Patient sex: F
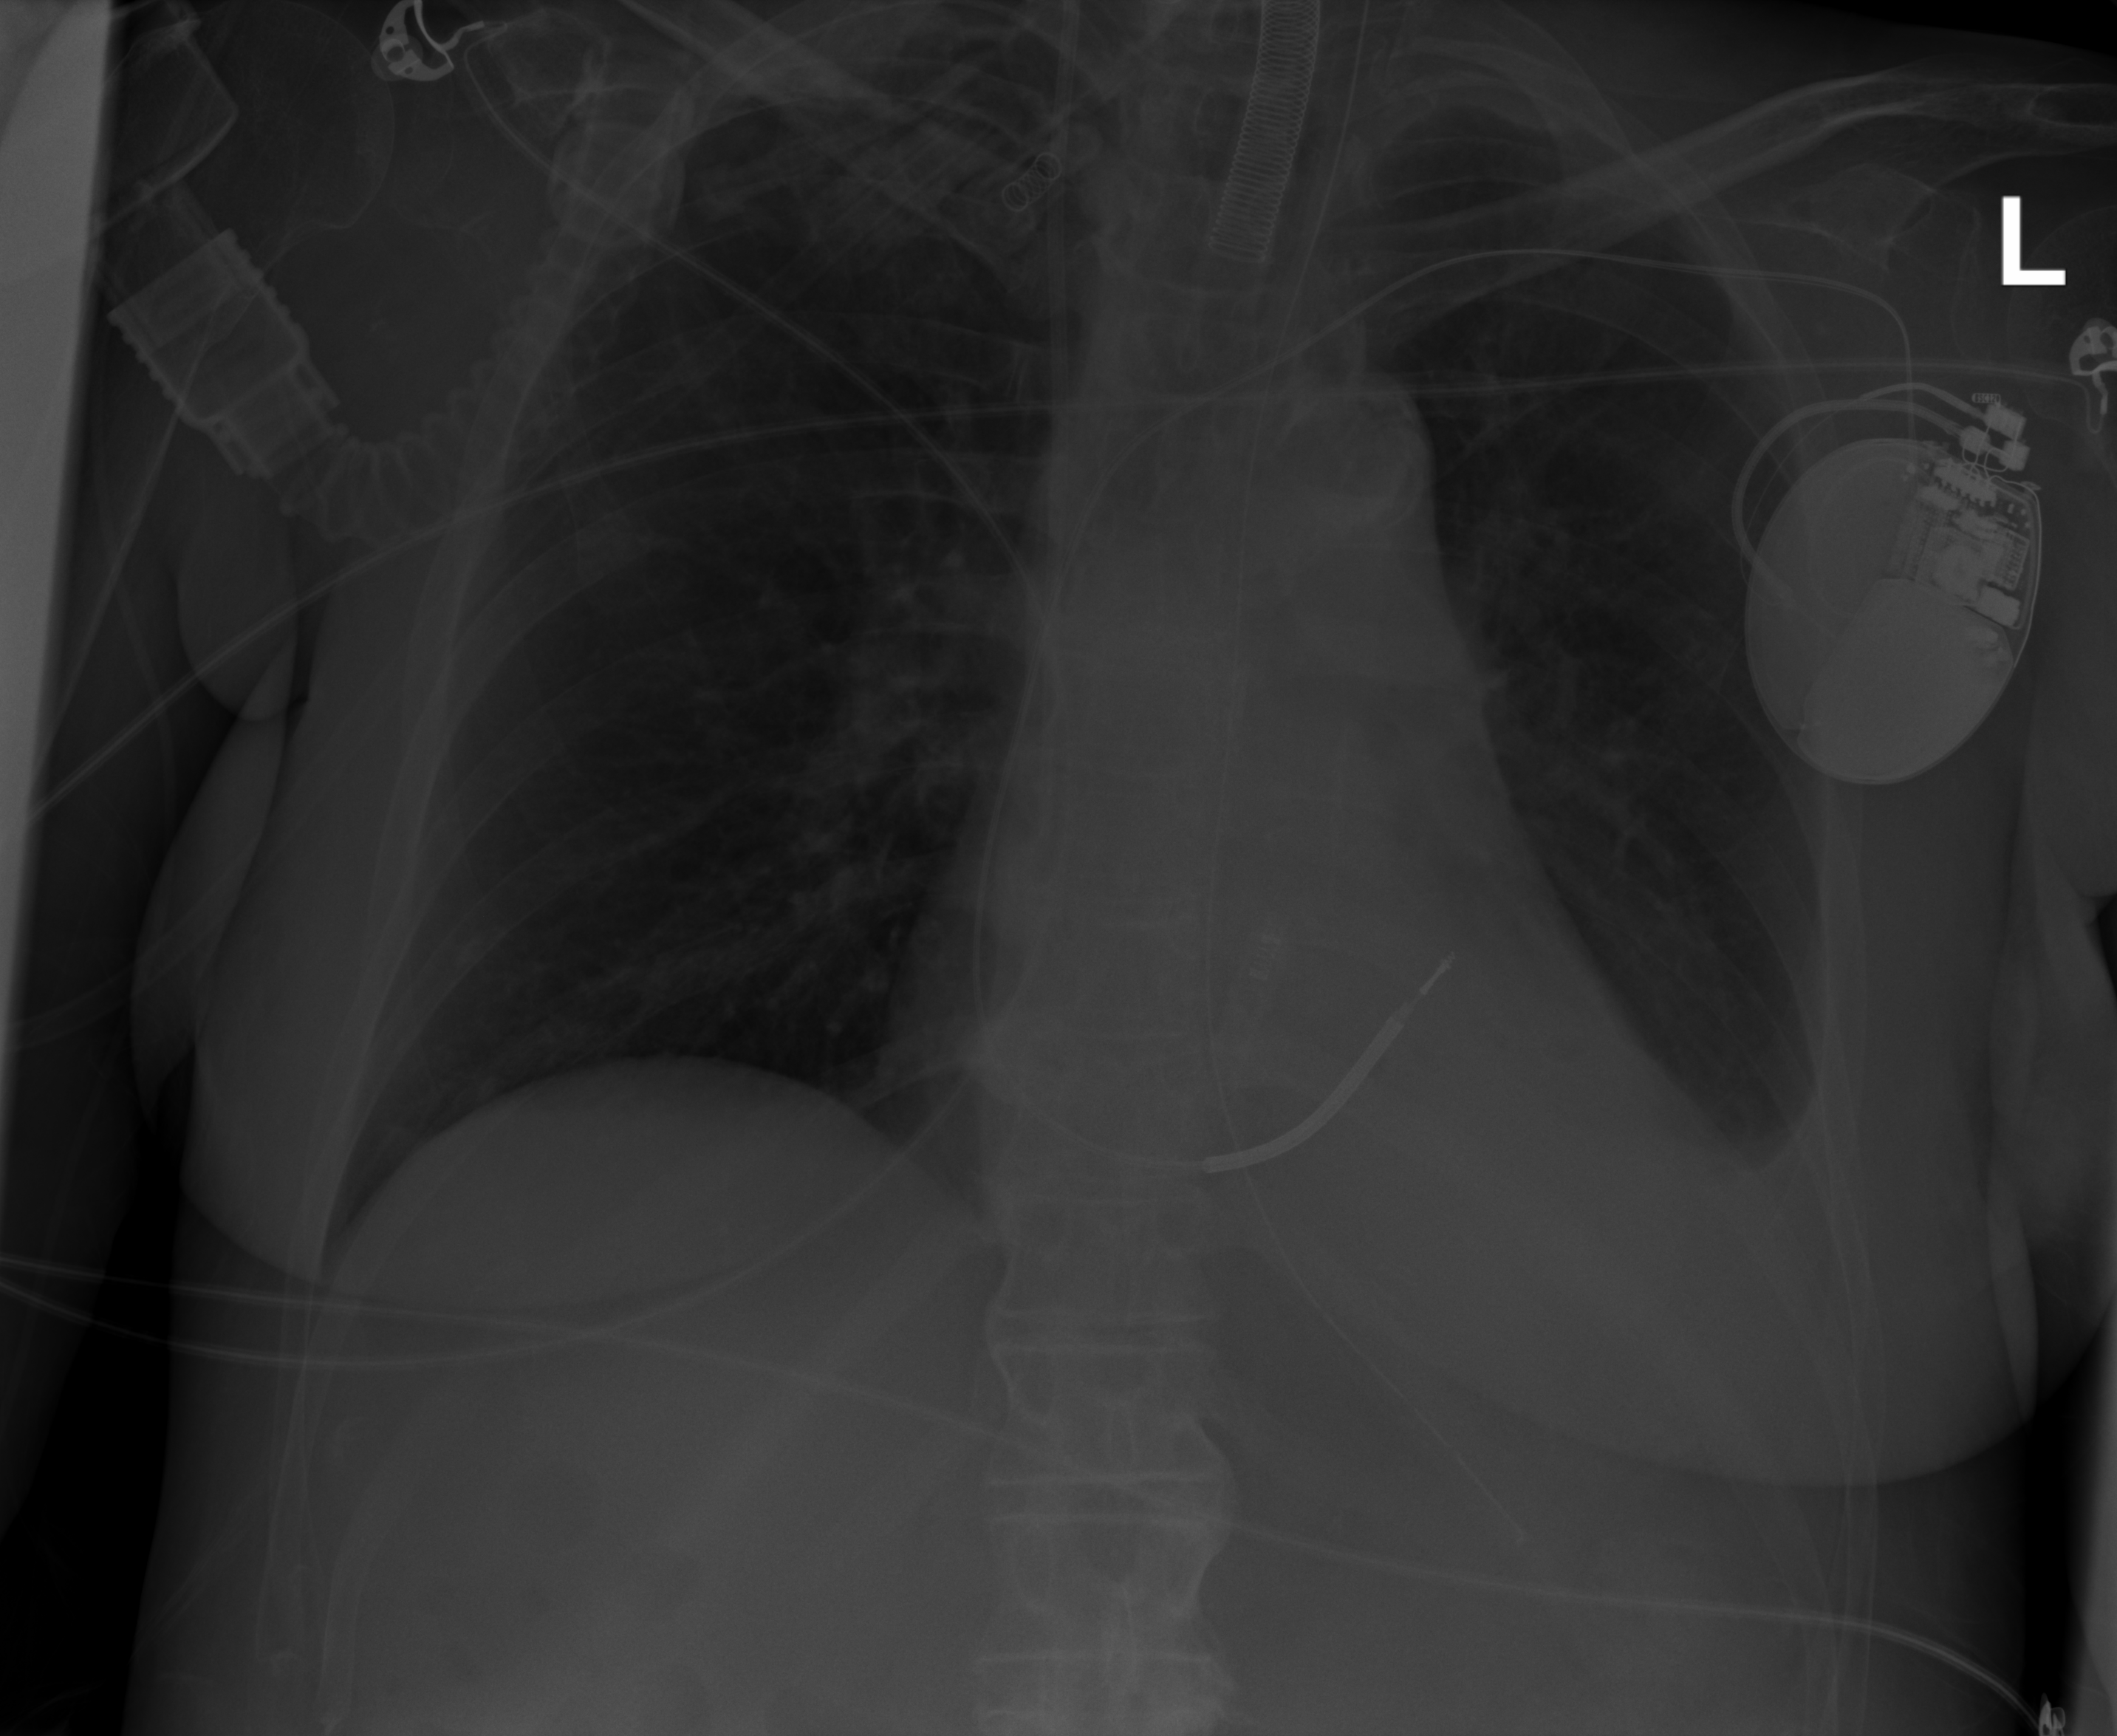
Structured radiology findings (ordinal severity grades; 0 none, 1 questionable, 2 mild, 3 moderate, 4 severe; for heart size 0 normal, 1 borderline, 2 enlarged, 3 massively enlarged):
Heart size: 1
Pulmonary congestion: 0
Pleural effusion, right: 0
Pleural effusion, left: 2
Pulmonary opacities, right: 0
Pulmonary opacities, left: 0
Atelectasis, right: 0
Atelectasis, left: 2